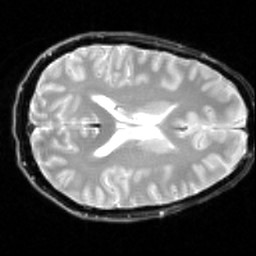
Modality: inplaneT2
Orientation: axial
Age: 50
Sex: male